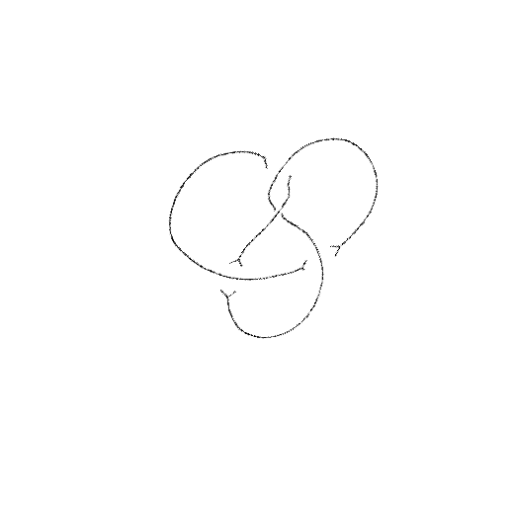
Crossing number: 4